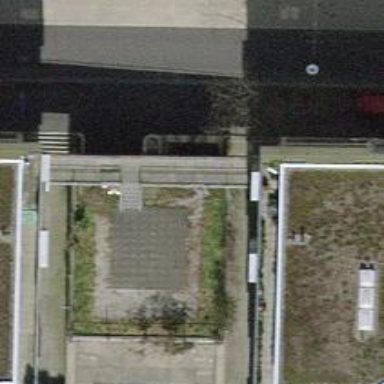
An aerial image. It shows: Building with parking facilities.